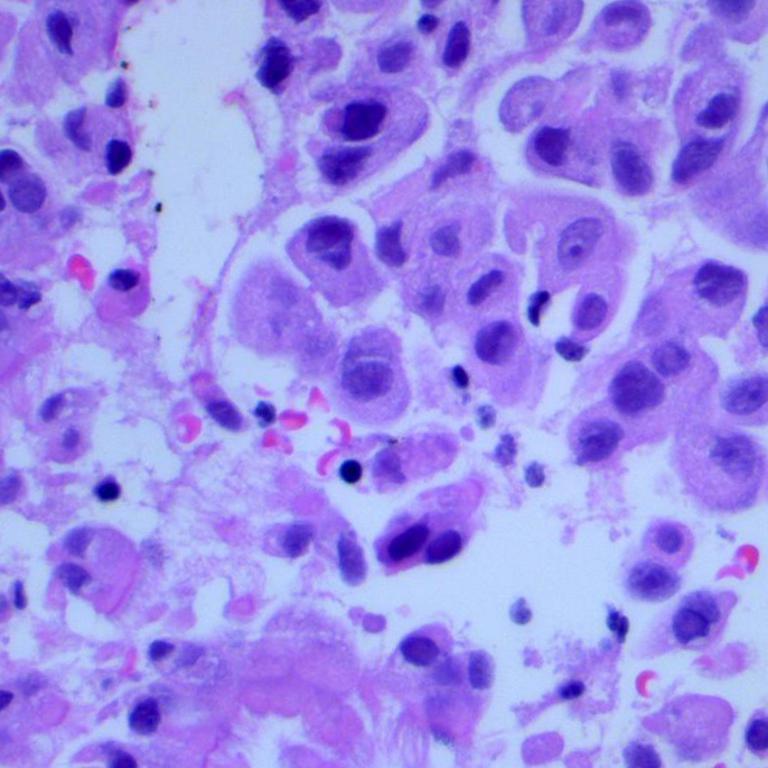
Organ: lung
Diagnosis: adenocarcinomas